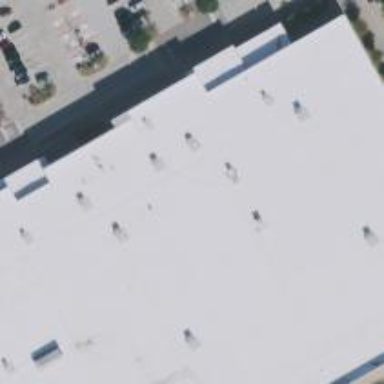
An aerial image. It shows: Supermarket building.